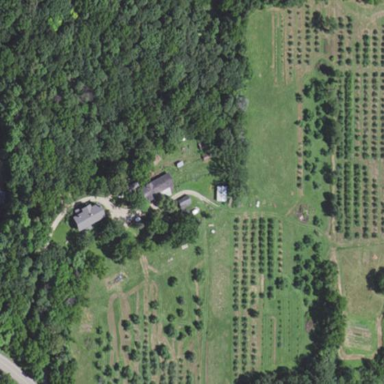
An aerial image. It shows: Orchard.